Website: apple
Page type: payment
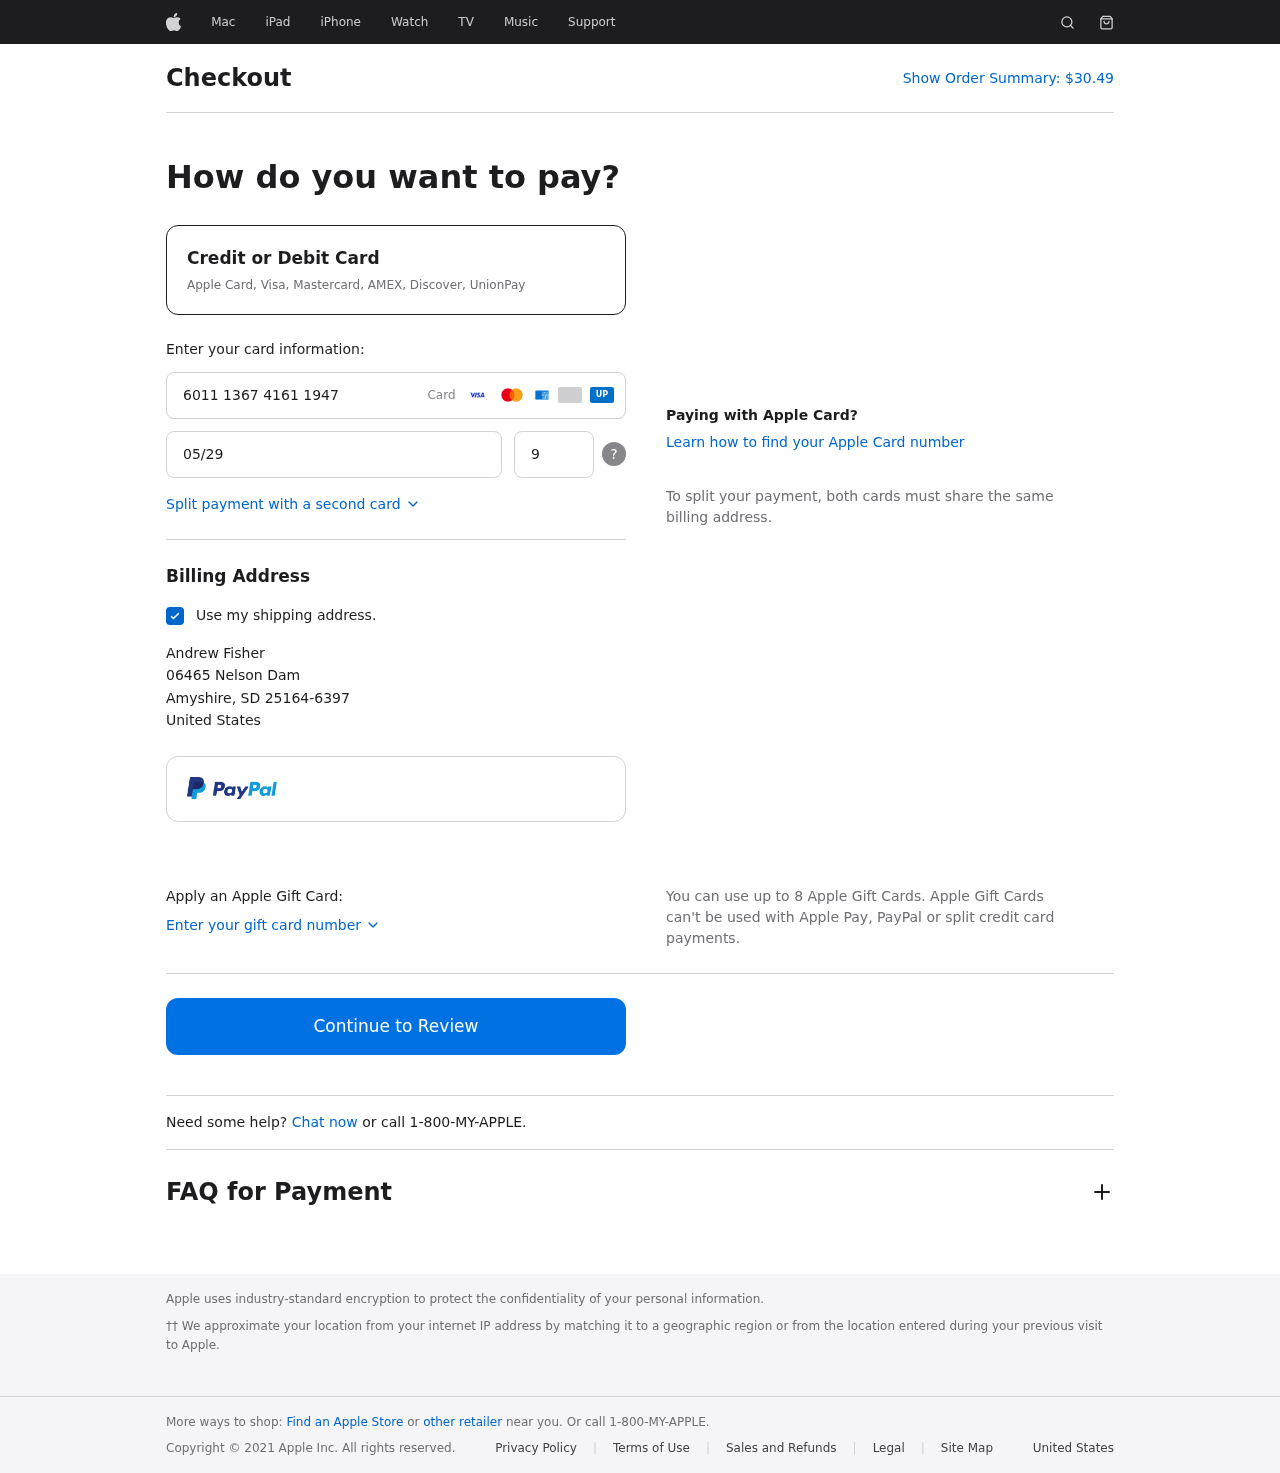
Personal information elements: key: PII_CARD_CVV
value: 946
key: PII_CARD_EXPIRY
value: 05/29
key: PII_CARD_NUMBER
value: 6011 1367 4161 1947
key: PII_CITY
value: Amyshire
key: PII_COUNTRY
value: United States
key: PII_FULLNAME
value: Andrew Fisher
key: PII_POSTCODE_FULL
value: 25164-6397
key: PII_STATE_ABBR
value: SD
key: PII_STREET
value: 06465 Nelson Dam
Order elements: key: ORDER_TOTAL
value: $30.49